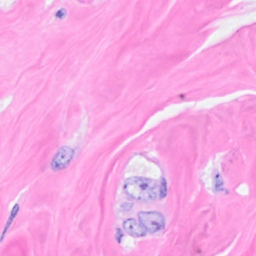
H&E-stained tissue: Breast